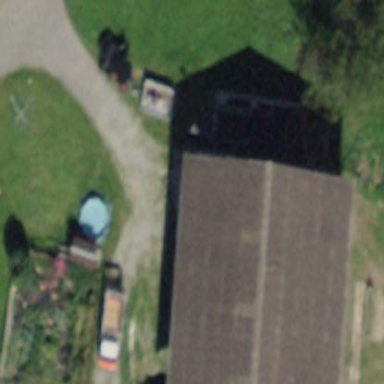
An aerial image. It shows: Farmyard area.